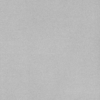
Label: dusty